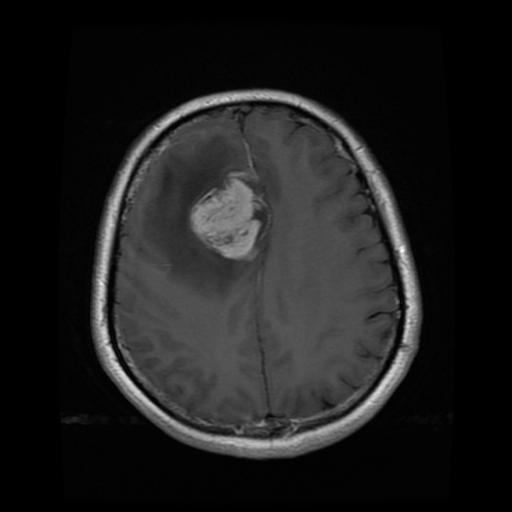
Label: meningioma